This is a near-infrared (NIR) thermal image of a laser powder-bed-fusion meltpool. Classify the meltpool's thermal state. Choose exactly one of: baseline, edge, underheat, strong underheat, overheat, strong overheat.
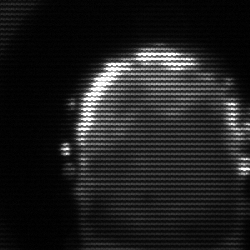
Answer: baseline